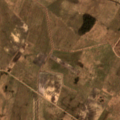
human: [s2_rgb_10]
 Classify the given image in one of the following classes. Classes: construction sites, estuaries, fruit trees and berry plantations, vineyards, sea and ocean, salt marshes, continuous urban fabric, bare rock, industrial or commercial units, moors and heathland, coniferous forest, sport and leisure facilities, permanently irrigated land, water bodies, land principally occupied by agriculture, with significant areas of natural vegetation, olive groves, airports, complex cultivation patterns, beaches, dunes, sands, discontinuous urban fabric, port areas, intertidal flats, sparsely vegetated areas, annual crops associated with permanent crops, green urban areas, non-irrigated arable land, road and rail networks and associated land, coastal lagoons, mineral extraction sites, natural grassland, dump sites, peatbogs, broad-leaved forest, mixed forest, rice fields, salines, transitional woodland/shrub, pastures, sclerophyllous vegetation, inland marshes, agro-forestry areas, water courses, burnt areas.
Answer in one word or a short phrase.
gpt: non-irrigated arable land